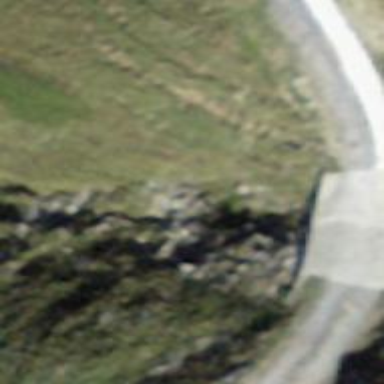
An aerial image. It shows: Culvert tunnel.